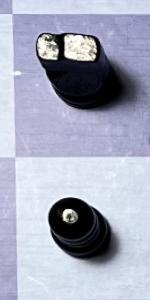
Label: Pawn_Black